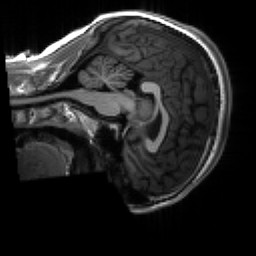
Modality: T1w
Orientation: sagittal
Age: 18
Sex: male
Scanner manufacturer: siemens
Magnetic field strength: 3 T
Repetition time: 2.3 s
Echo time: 0.00266 s